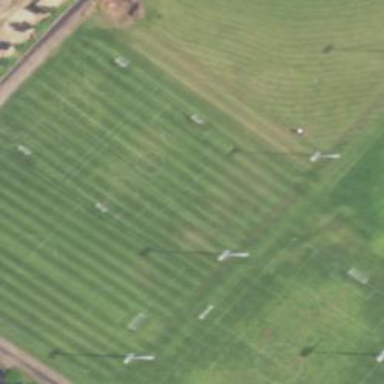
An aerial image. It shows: Soccer pitch for leisure land activities.